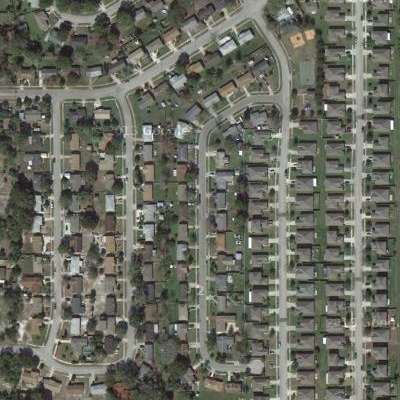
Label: Resident